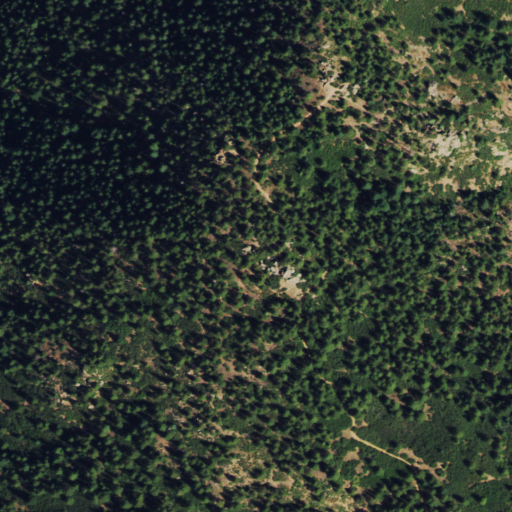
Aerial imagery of mountain in Colorado named Plymouth Mountain containing evergreen forest, deciduous forest, and shrub